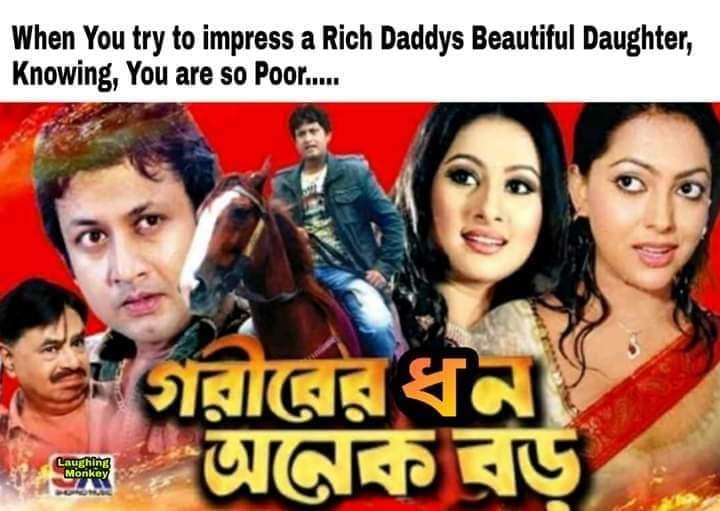
Caption: When You try to impress a Rich Daddys Beautiful Daughter, Knowing, You are so Poor.....  গরীবের ধন অনেক বড়
Label: hate